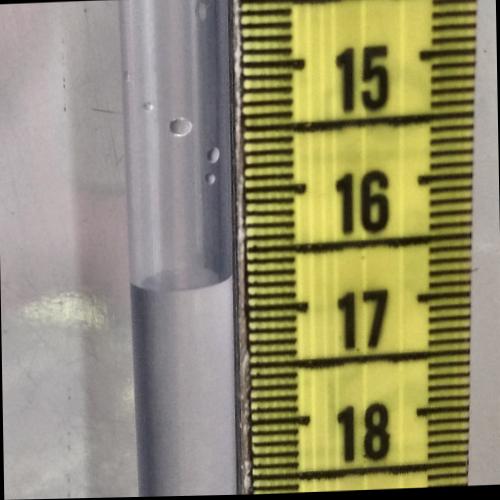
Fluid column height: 16.7 cm